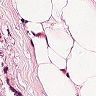
Metastatic tissue present: yes